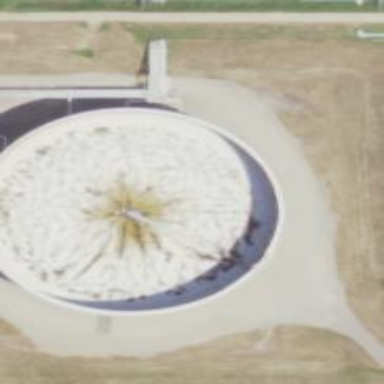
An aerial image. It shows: Storage tank with man-made structure.